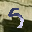
Label: 5